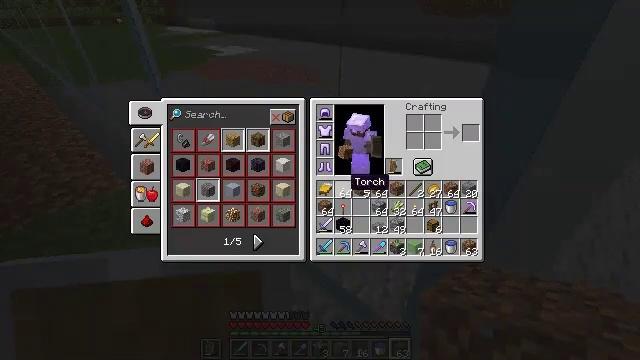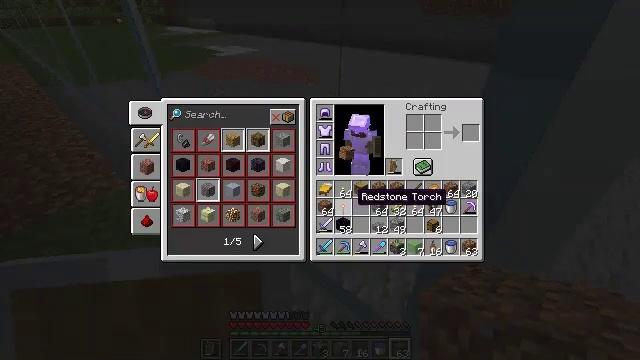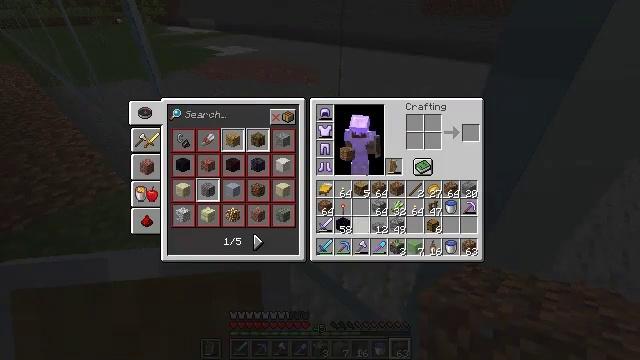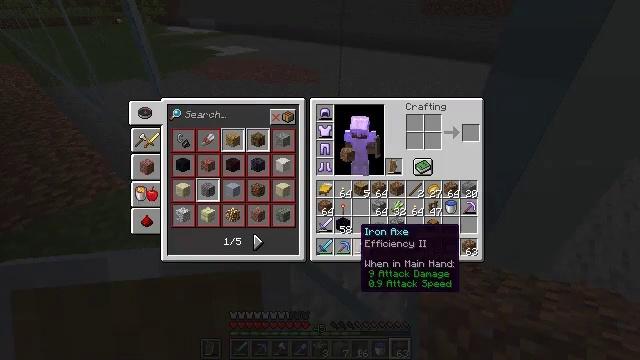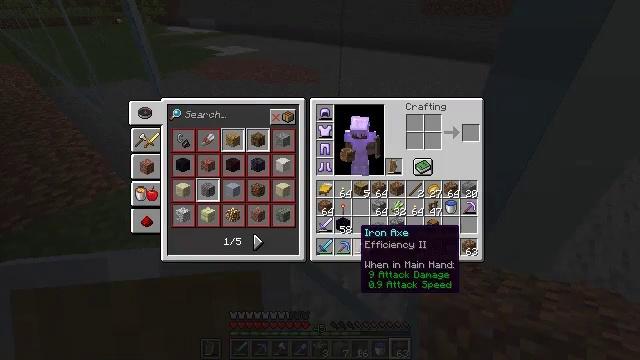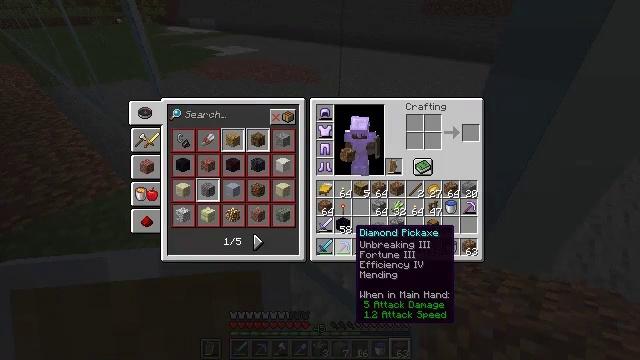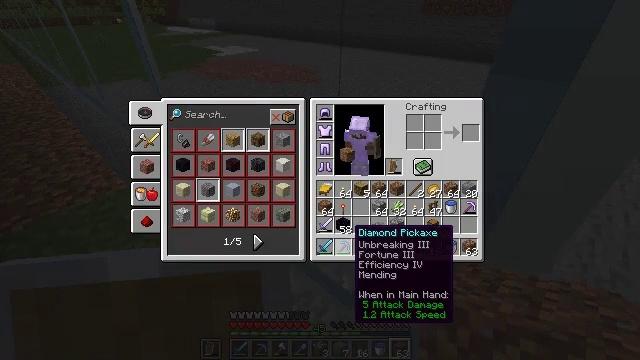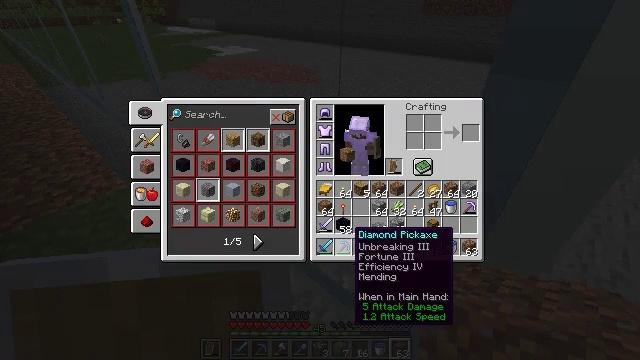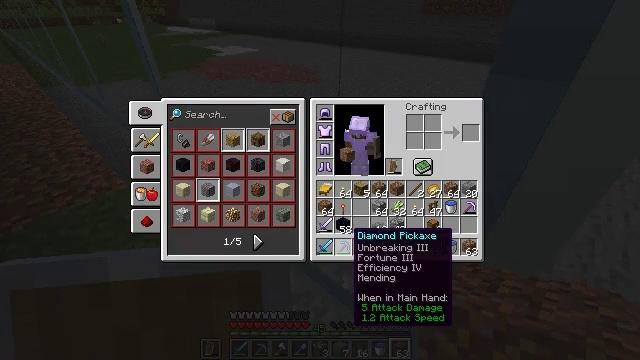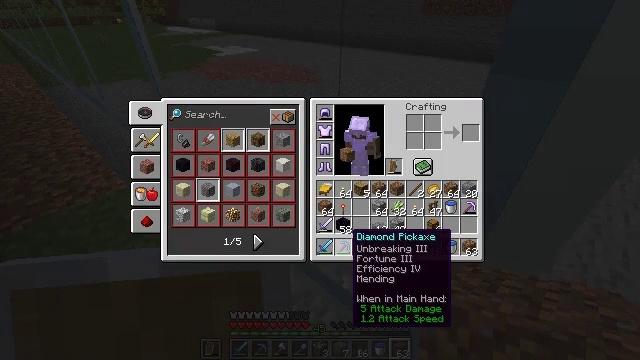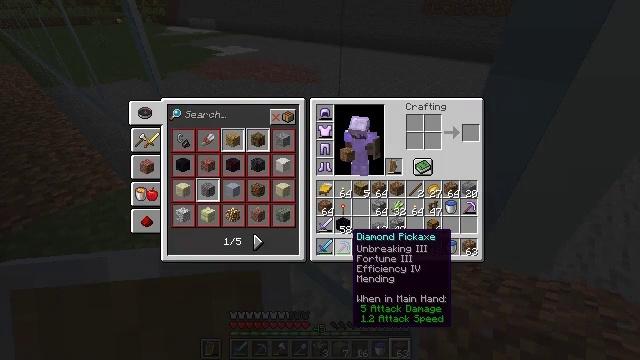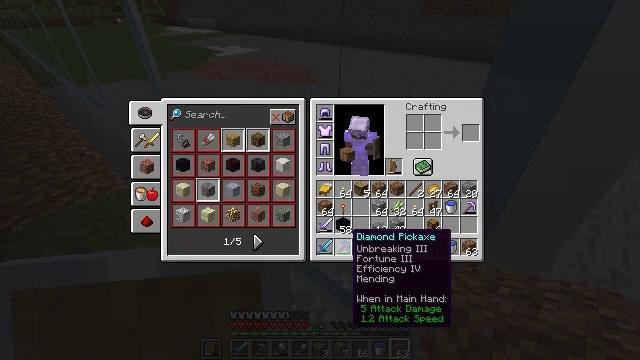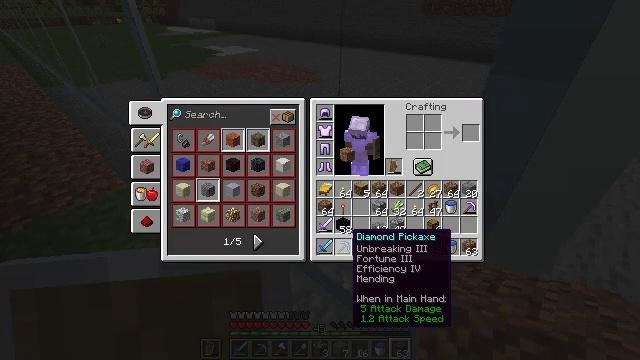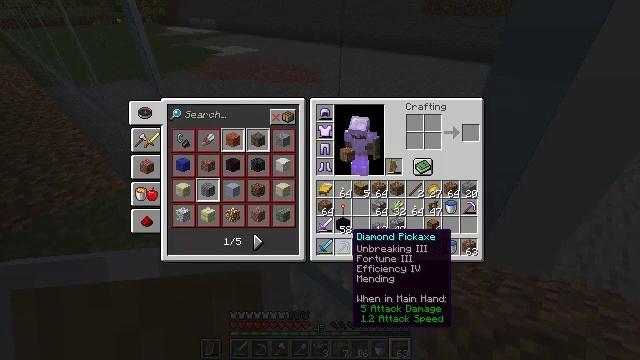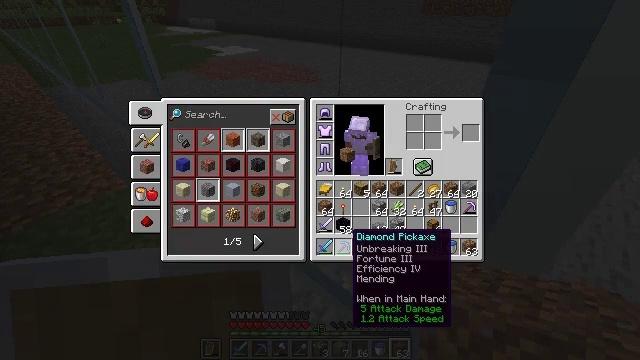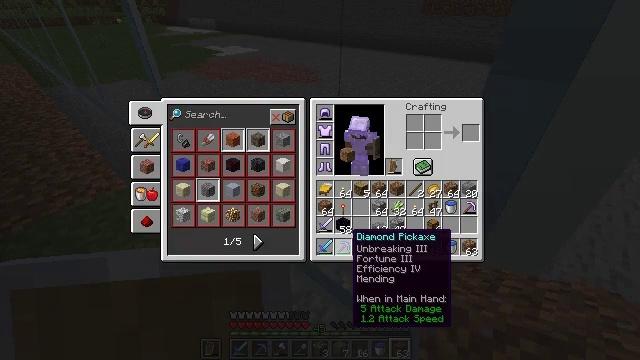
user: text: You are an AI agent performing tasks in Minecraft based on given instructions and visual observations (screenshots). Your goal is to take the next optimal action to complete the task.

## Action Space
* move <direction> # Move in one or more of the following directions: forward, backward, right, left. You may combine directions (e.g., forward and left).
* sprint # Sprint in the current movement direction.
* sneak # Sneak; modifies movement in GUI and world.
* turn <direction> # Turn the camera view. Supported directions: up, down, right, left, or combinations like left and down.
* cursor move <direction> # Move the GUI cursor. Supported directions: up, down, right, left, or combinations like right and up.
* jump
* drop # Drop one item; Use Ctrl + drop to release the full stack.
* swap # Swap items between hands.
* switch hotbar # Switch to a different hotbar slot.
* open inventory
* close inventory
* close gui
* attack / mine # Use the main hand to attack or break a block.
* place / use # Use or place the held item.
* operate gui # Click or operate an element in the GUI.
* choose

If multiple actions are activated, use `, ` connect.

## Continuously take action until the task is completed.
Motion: motion action
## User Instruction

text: Mine the glass to clear the view.
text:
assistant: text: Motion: cursor move right and down
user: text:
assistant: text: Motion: cursor move down
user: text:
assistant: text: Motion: cursor move down
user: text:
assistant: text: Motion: no_op
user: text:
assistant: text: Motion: no_op
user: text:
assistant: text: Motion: no_op
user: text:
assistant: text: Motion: no_op
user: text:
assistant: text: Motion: no_op
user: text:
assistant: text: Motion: no_op
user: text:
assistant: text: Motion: no_op
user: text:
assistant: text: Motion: no_op
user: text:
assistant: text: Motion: no_op
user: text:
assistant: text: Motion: no_op
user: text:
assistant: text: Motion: no_op
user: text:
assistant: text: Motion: no_op
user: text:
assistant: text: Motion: no_op
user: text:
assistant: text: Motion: no_op
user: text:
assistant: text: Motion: no_op
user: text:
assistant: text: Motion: no_op
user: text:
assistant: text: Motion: no_op
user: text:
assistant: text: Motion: no_op
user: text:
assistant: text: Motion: cursor move right
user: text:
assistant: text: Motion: cursor move right
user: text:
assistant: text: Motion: cursor move right
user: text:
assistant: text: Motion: cursor move right
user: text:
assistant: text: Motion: cursor move right
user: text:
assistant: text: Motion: cursor move right
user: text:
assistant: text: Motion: no_op
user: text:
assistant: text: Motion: no_op
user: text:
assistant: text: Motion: no_op